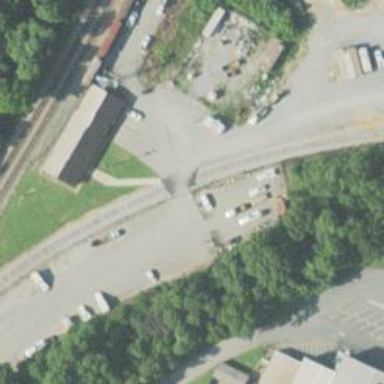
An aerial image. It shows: Level crossing along the railway.